Question: I want to create ImageButton with custom background, custom Icon and text below that icon
What I have so far is
'''
<ImageButton
android:id="@+id/imageButton1"
android:layout_width="140dp"
android:layout_height="120dp"
android:layout_marginLeft="3dp"
android:layout_marginBottom="6dp"
android:background="@drawable/btn_rectangle_background"
android:src="@drawable/ic_action_search"
/>
'''
However, If I put there 'android:text="blablabla"' it won't shows up :/
ic_action_homework is .PNG icon, but btn_rectangle_background is XML file, which defines shape
That's what I would like to achieve

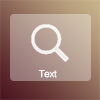
Answer: Must be structure of layout likes here:
'''
<LinearLayout
android:widht_layout="80dp"
android:height_layout="80dp"
android:padding="10dp"
android:gravity="center"
android:layout_gravity="center"
android:bacgkground="your_color ARGB"
>
<ImageView />
<TextView />
</LinearLayout>
'''
Create custom view
'''
public class customView extends View{
public customView(Context context){
super(context);
}
public customView(Context context, String s, Drawable d){
super(context);
// Set Width&Height for this view
this.measure(80,80);
// or layout params with specified height&width for this view
Resources r = getResources();
int width = (int)TypedValue.applyDimension(TypedValue.COMPLEX_UNIT_DIP, **Your width**,
r.getDisplayMetrics());
int height = (int)TypedValue.applyDimension(TypedValue.COMPLEX_UNIT_DIP, **your height**,
r.getDisplayMetrics());
ViewGroup.LayoutParams pp = new ViewGroup.LayoutParams(width,height);
this.setLayoutParams(pp);
TextView _text = new TextView(context);
ImageView _image = new ImageView(context);
_text.setText(s);
_image.setBackground(d);
this.addView(_image);
this.addView(_text);
}
public customView(Context context, String s, Bitmap b){
....
_image.setImageBitmap(b);
...
}
}
'''
also add view into root view #id=content of layout from activity:
'''
findByView(R.id.content).addView(new customView((Context)this,"Your Text",getResources().getDrawable(R.drawable.icon));
'''
or with parametr bitmap by path:
'''
findByView(R.id.content).addView(new customView((Context)this,"Your Text",BitmapFactory.decodeFile("/sdcard/file.png"));
'''